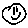
Label: smiley face